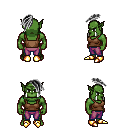
a pixel art fantasy rpg character, male body template, orc, green skin, brown pirate shirt, magenta pants, gray long mohawk hairstyle, gold boots, four views (front, back, left, right), 2x2 character sprite sheet, small pixel art, hard edges, no anti-aliasing